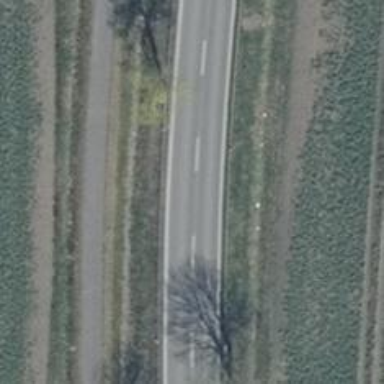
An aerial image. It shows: Primary road with asphalt surface.